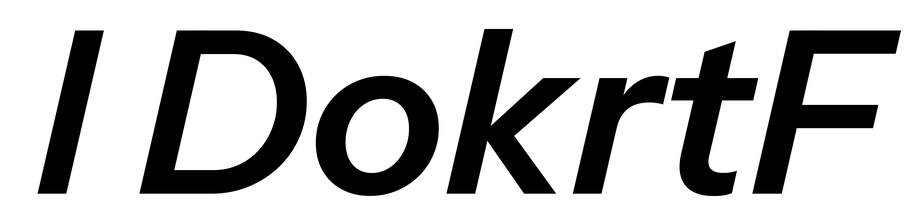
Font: InstrumentSans-Italic_SemiBold_Italic